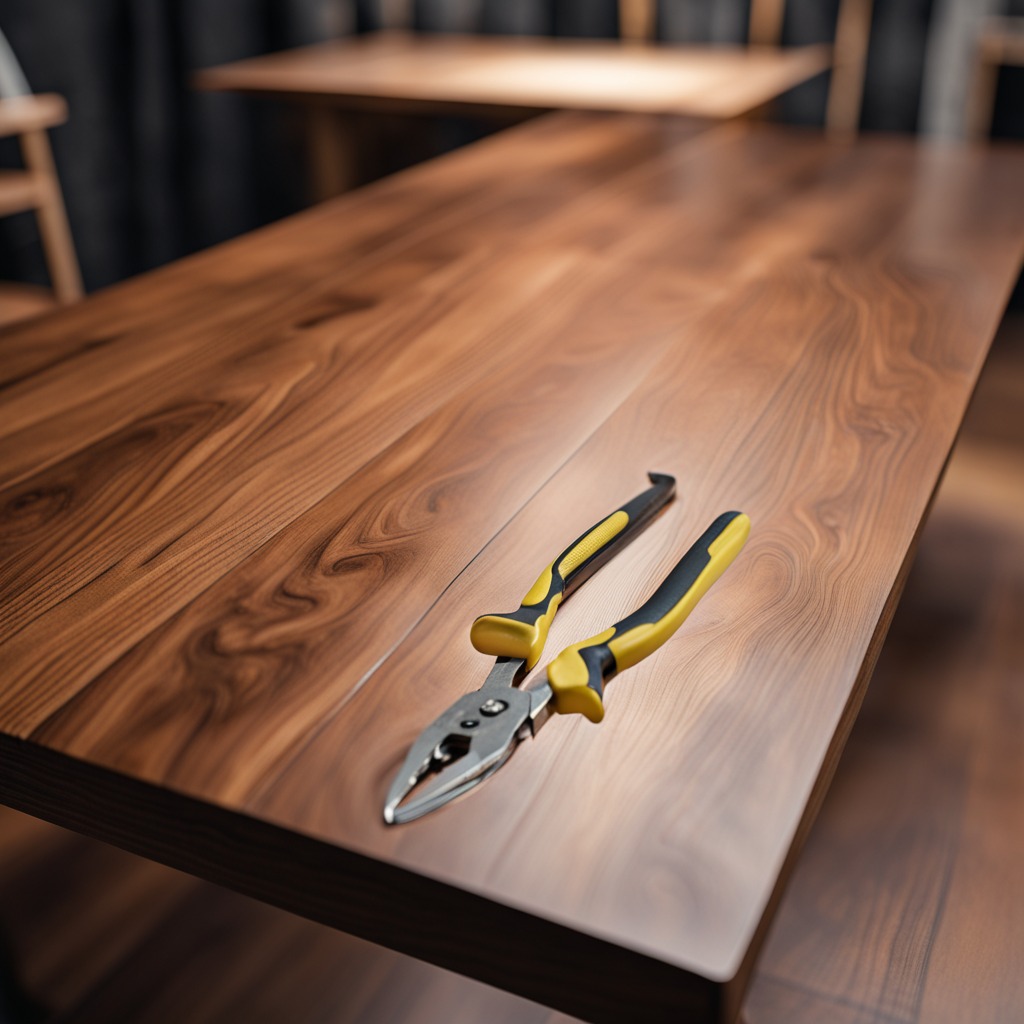
A plier is lying on a wooden table in a carpentry studio with rich wood textures and side lighting.